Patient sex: M
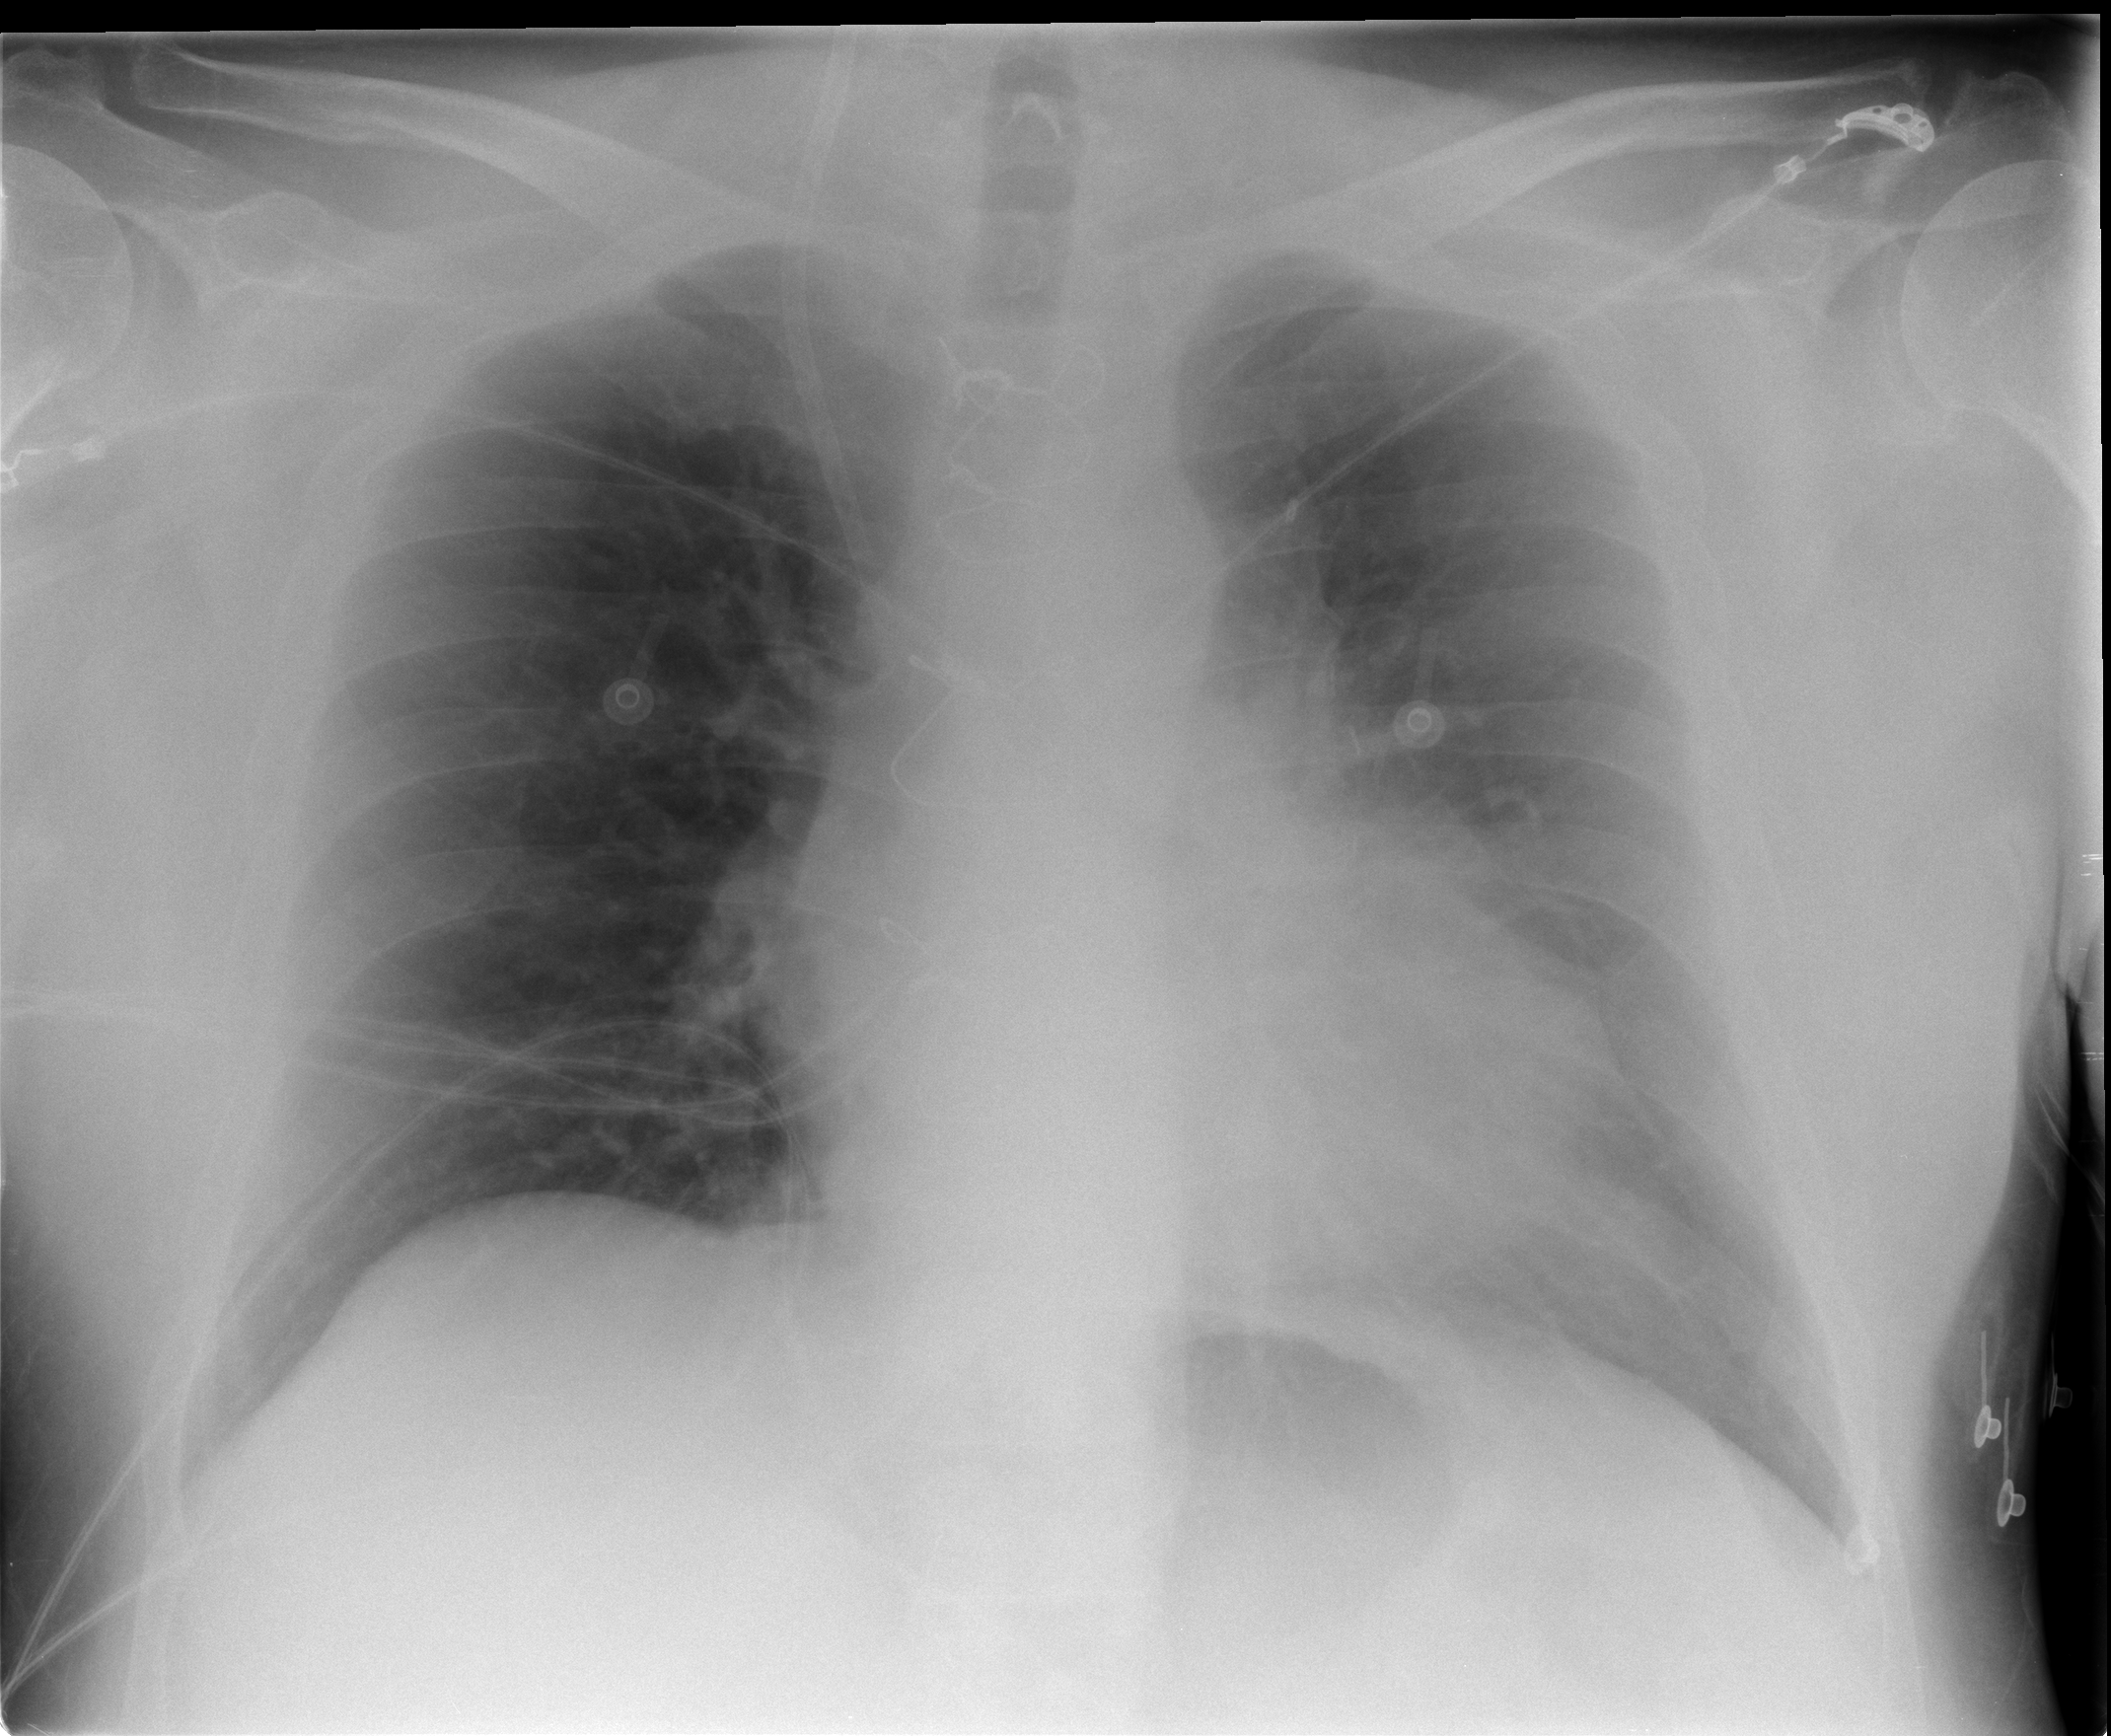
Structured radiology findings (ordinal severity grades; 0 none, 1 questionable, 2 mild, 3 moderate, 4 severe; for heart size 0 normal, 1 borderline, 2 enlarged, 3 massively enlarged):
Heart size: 2
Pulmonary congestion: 2
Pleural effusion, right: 0
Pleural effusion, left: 0
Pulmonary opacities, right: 0
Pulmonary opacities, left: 0
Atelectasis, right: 0
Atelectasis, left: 0